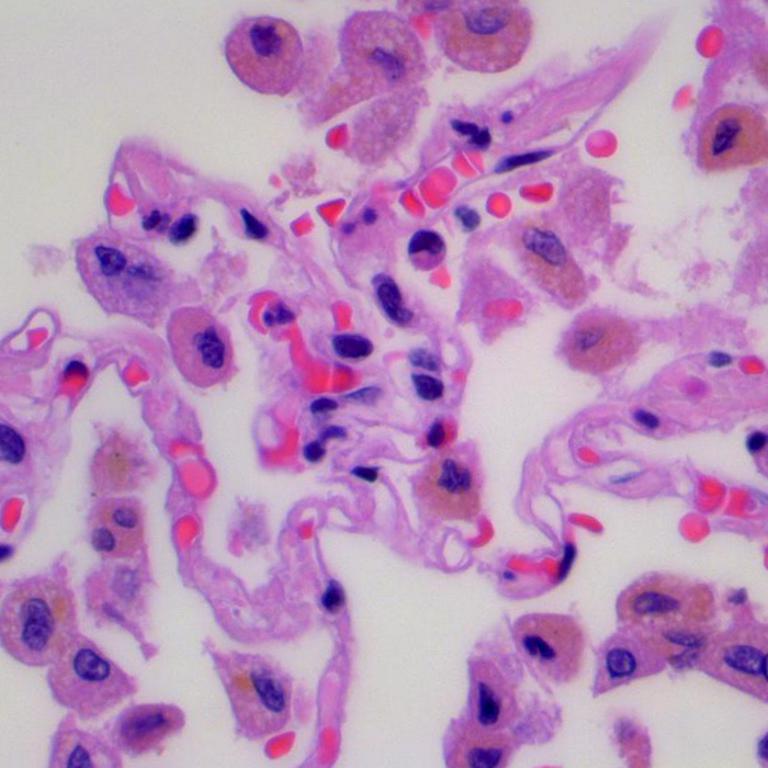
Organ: lung
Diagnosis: benign